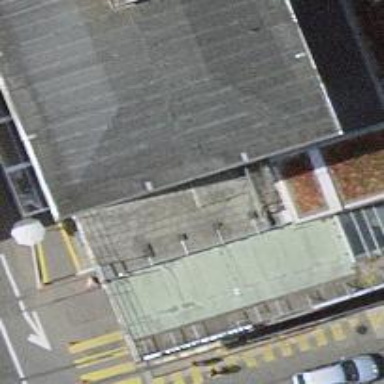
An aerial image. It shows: Restaurant.